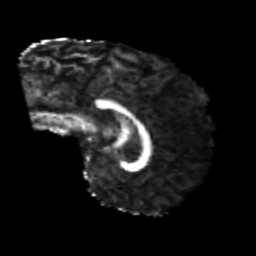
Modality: FA
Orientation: sagittal
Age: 24
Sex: female
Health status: healthy
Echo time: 0.074 s